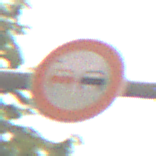
Verkehrszeichen: Ueberholverbot
Umgebung: Outdoor, Urban
Tageszeit: MorningAfternoon
Wetter: Overcast
Licht: Natural
Jahreszeit: NotSpecified
Kontrast: LowContrast